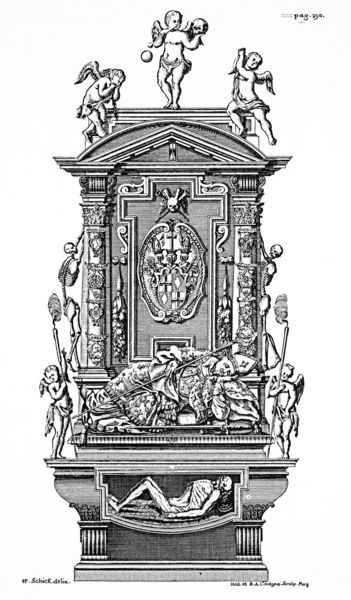
Titel: Historia Fuldensis in tres partes divisa (Johann Friedrich Schannat)
Künstler: Heinrich Jonas Ostertag
Schlagwörter: akt, flügel, nackt, menschen, grau, säule, weiss, ornament, falten, leiche, mensch, rahmen, tod, gewand, renaissance, kinder, engel, schrift, giebel, graphik, figuren, bischof, papst, thron, verzierung, schild, kreuz, tote, kugel, entwurf, wappen, skelett, putten, totenschädel, grabmal, epitaph, schlaffen, skelette, bischofsstab, skellet, begraben, eskelet, bischfsstab